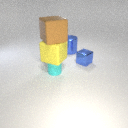
small blue metal cube to the right of large blue metal cylinder